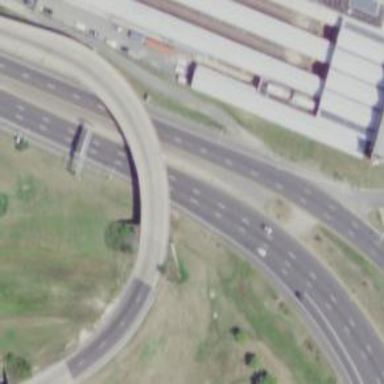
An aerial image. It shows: Urban freeway expressway bridge for motorway link.